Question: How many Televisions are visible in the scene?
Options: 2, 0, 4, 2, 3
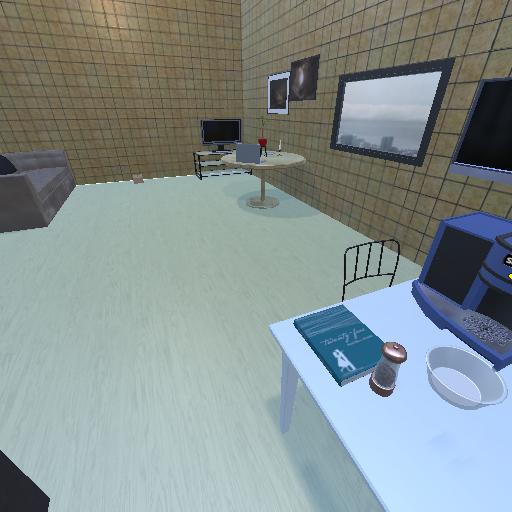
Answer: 2